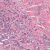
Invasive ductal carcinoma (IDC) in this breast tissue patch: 1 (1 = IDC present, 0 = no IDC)